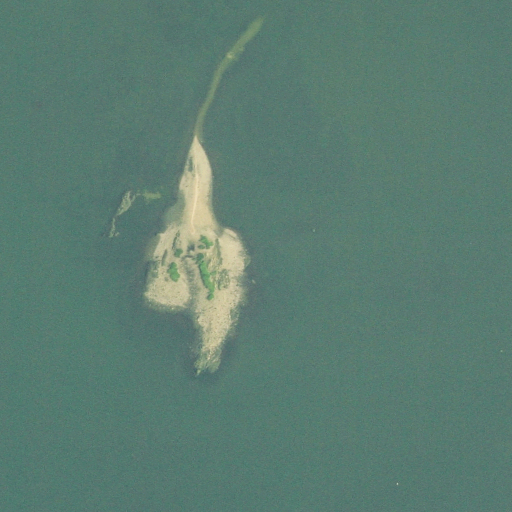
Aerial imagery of island in Connecticut named Grass Island containing only open water